Field crop: maize
Growth stage: 2
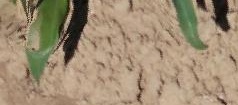
Species: maize